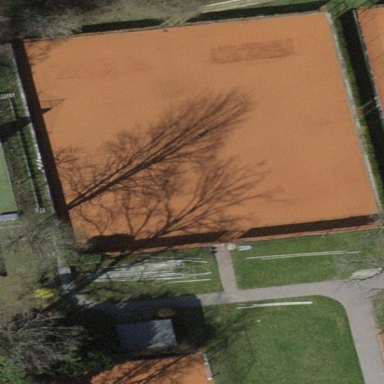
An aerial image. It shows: Tennis court on pitch designated for leisure land.